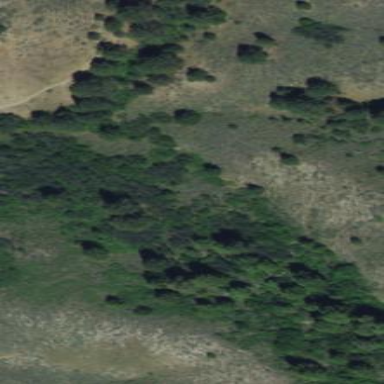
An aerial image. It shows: Evergreen needle-leaved woodland.